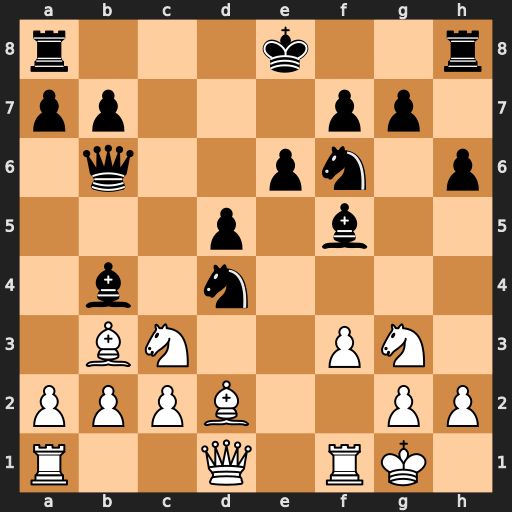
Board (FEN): r3k2r/pp3pp1/1q2pn1p/3p1b2/1b1n4/1BN2PN1/PPPB2PP/R2Q1RK1
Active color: w
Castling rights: kq
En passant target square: -
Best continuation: Be3 Bc5 Na4